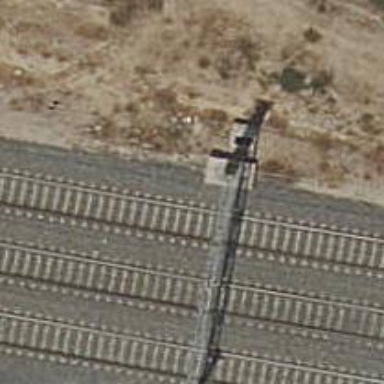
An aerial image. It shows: Railway track with contact line for electrification.